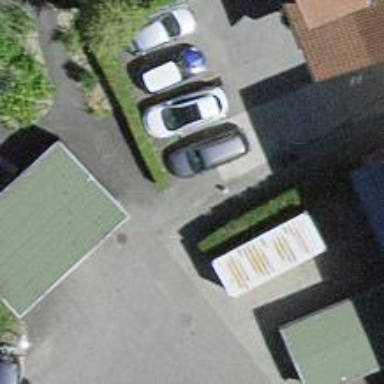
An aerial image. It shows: Bollard.